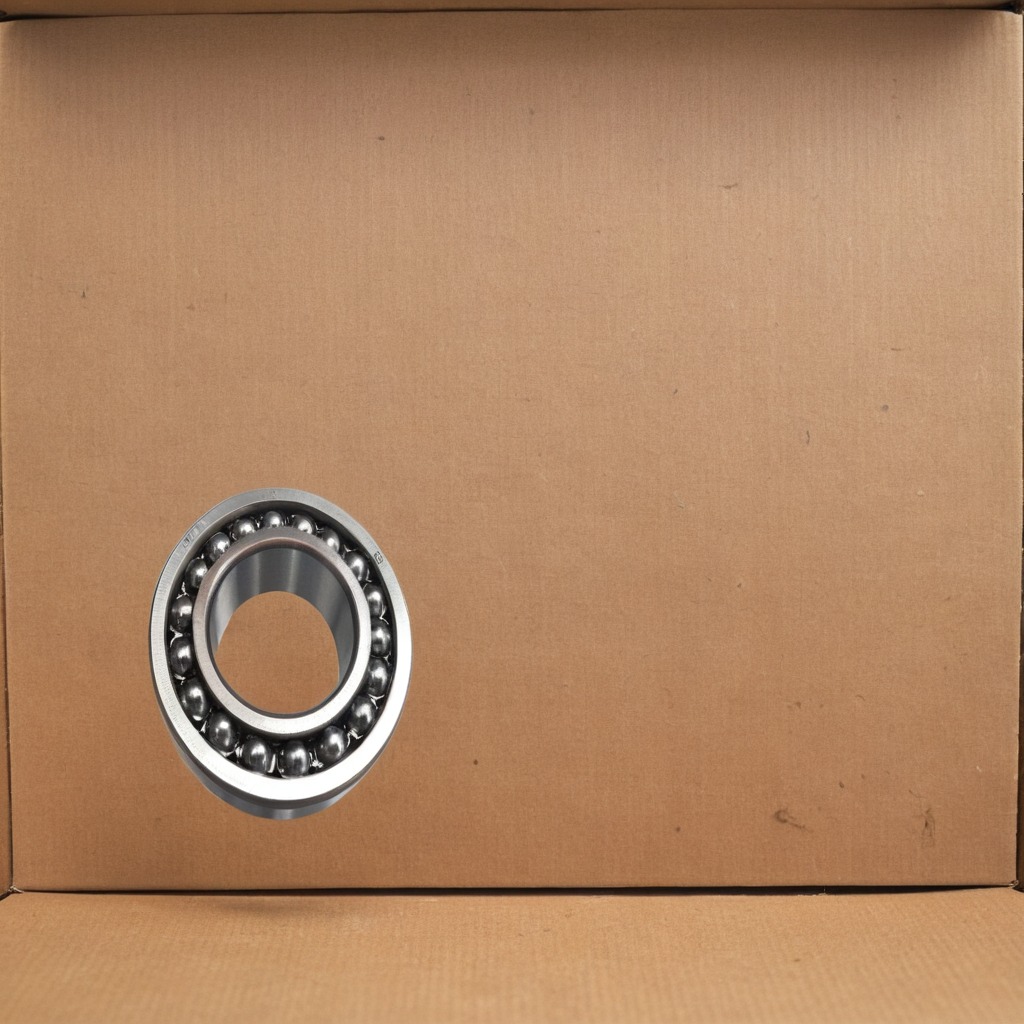
A metal ball bearing is lying on a clean dry cardboard box surface in an outdoor workshop during daytime bright natural light soft shadows slightly creased but